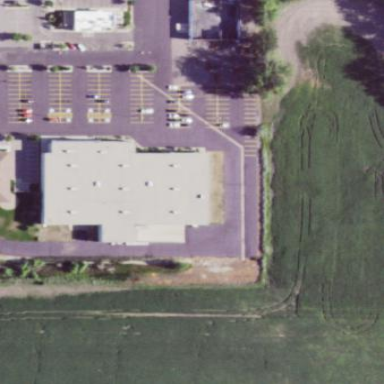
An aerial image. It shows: Building.